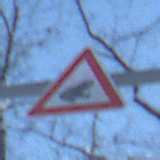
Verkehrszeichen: AmphibienwanderungLinks
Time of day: MorningAfternoon
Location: Outdoor (Nature)
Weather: Clear
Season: Winter
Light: Natural